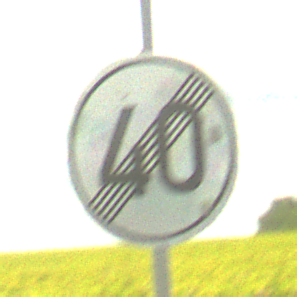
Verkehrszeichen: EndeGeschwindigkeit40
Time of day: Midday
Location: Outdoor (RoadRail)
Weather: PartlyCloudy
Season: NotSpecified
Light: Natural